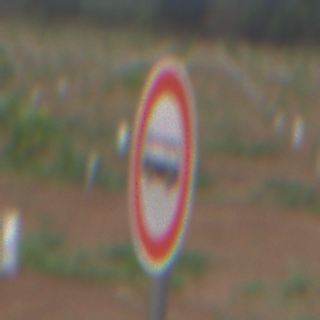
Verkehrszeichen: VerbotKraftomnibusse
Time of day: SunriseSunset
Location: Outdoor (Nature)
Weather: PartlyCloudy
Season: NotSpecified
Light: Natural